Question: Tables:
Students
Professors
Entries (there's no physical table intry in the database for entries yet, this table is on the front-end, so it is probably composed from multiple helper tables if we need them. Just need to create valid erd)
Preambula:
One student can have an association to many professors
One professor can have an association to many students
One entry can have 0,1 or more Students or professors in it.
Professor is required to be associated with one or more students
Student is not required to have an association with any professor
It should be more like this (front-end entry table):

Any professor in this table must have an associated name in the table.( For example Wandy is associated to Alex)
It is not required for student (but possible) to have associated professors in this table
One row (for example Linda (Student), Kelly (Professor),Victor (Professor))
Cannot be associated between each other in any manner.
But it is absolutely fine if Linda associated with David.
The problem is that I do not quite understand how one column can have ids of different tables (And those are multiple!) And do not quite understand how to build valid erd for that.
I will answer any additional questions you need. Thanks a lot!
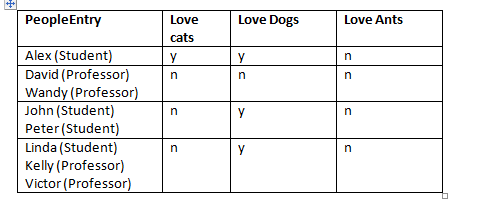
Answer: If you simply want an association between Students and Professors - just make a many-to-many relationship in ERD. In logical (relational) schema it will make an intermediate table with foreign keys to Student and Professor tables.
But from your example it looks like you need to design the DB for your "PeopleEntries", which is not straightforward. ERD seems to have the following entities:
- - -
Relationships (considering people cannot appear in entries more than once):
- - -
Relational schema would contain tables (foreign keys according to erd relationships):
- - - -
I don't know how to implement the constraint, disallowing association between people from the same entry, on conceptual level (ER-diagram). On physical level you can implement the logic in triggers or update procedures to check this.